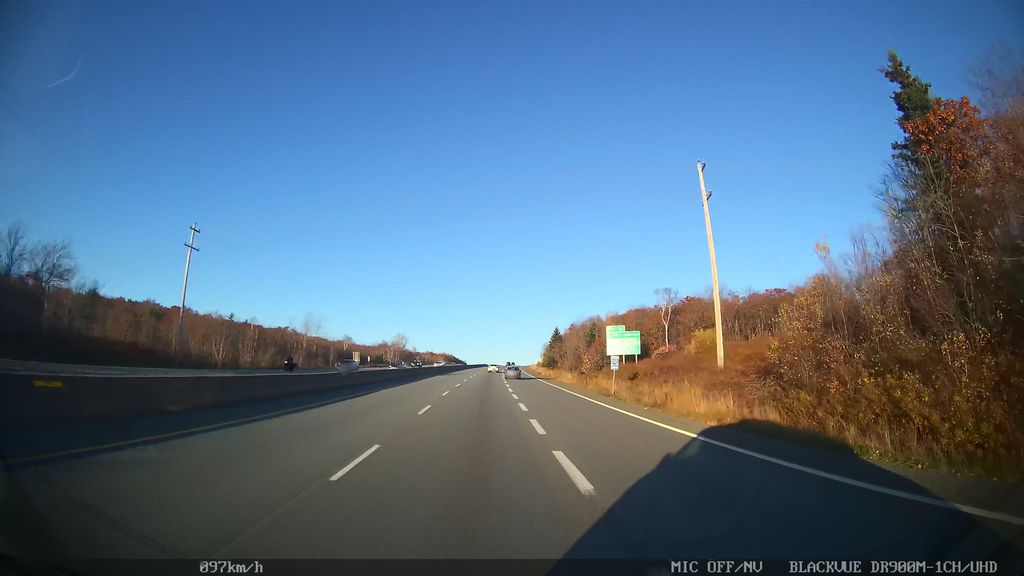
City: halifax